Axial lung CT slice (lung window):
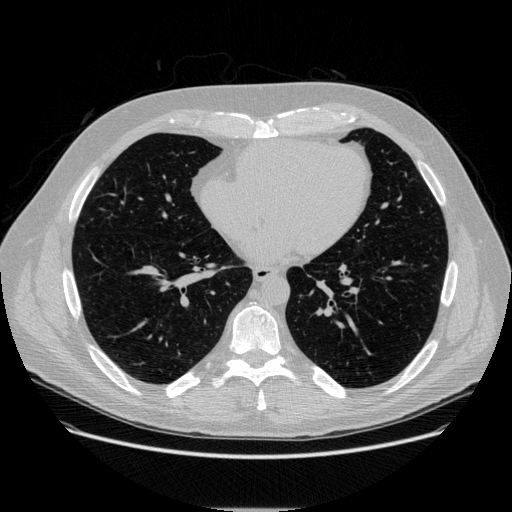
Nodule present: no